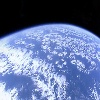
Label: cloud